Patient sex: M
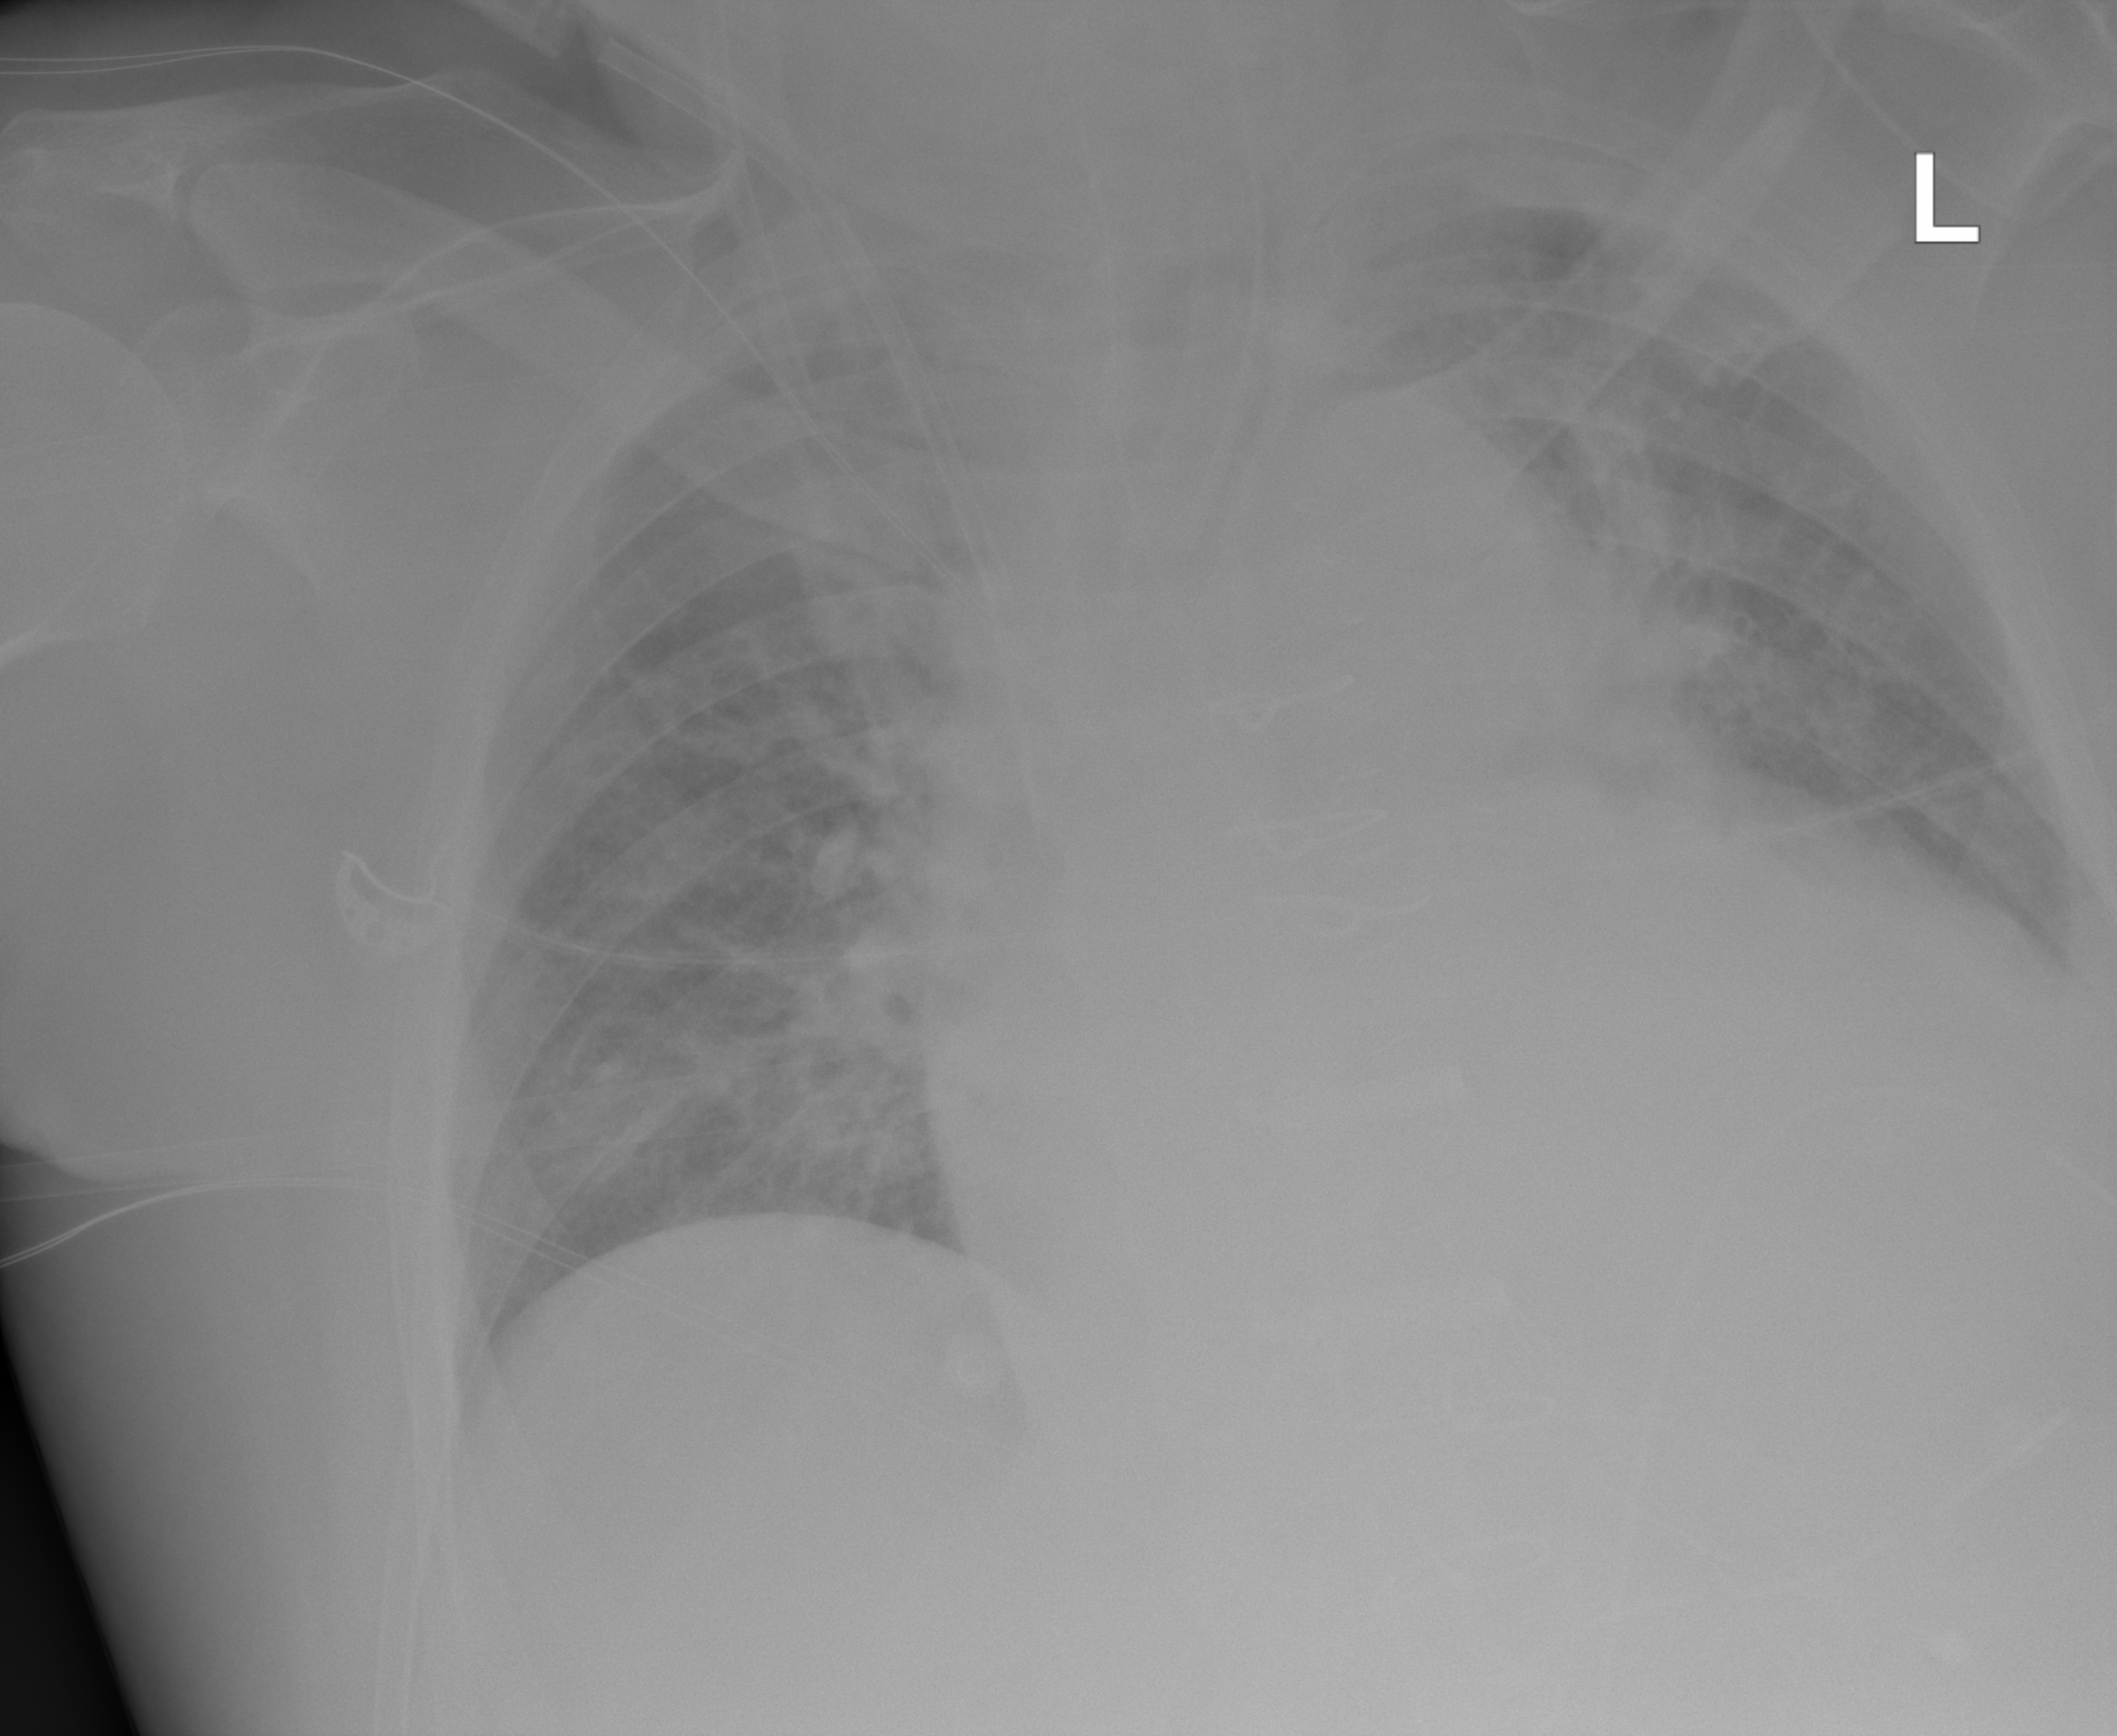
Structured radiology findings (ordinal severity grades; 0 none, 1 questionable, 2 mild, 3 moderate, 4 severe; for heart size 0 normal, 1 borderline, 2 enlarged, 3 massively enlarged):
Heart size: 3
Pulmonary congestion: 2
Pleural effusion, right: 0
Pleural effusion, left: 2
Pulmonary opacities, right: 2
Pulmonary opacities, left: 2
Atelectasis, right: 2
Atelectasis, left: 2